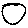
Label: circle